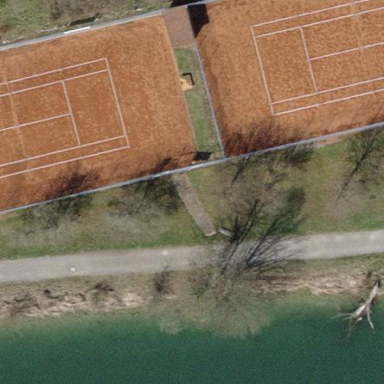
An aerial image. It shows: Tennis court in leisure pitch.